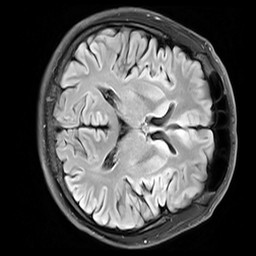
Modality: FLAIR
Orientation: axial
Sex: male
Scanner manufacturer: siemens
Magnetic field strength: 3 T
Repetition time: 10 s
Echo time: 0.09 s